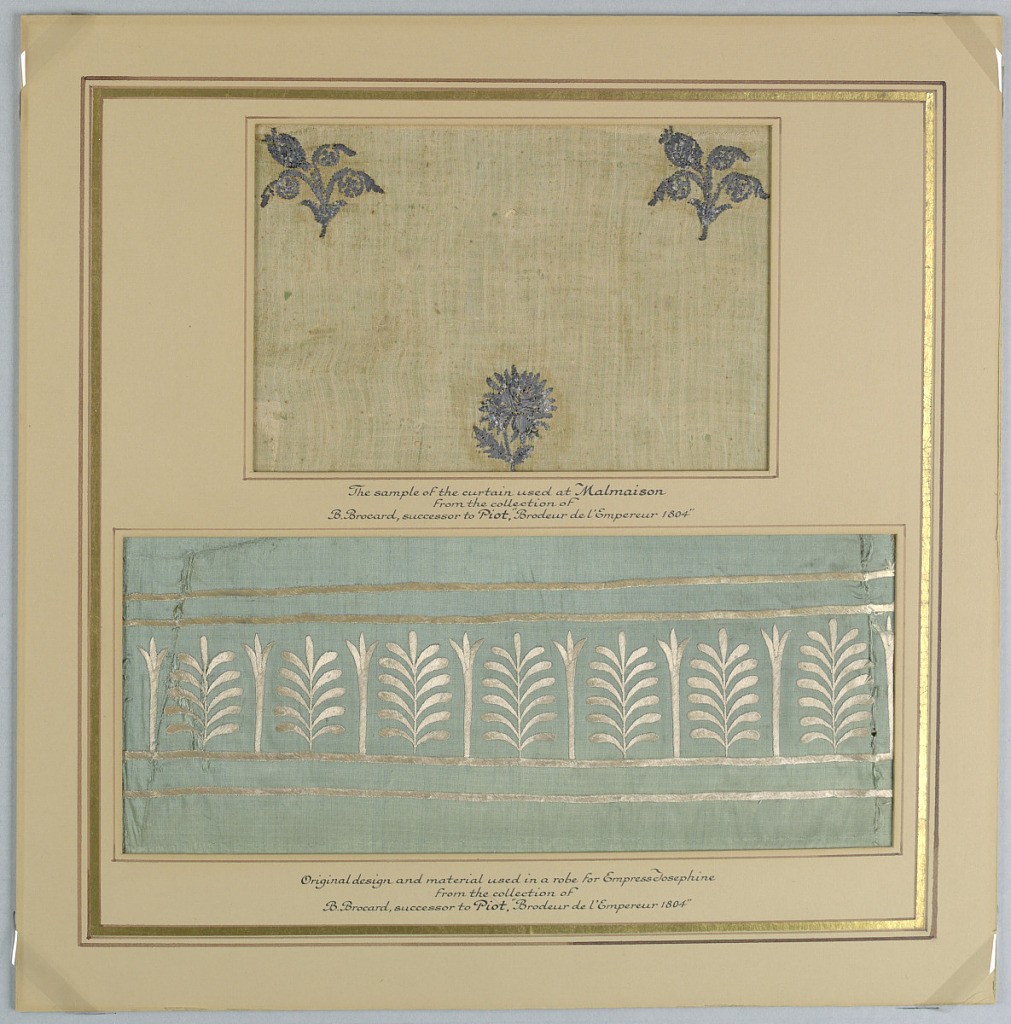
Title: Samples from Malmaison
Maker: Augustin François André Picot, French
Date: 1804
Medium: cotton, silk Technique: Satin stitch on plain weave foundation.
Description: Mat with two fabric samples. The upper sample is embroidery using stamped silver metal on white cotton (floral shapes). The lower sample is an embroidery using white silk on aqua silk in an acanthus leaf design. The mat has been painted and gold leaf applied.